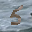
Label: 5